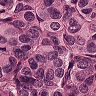
Metastatic tissue present: yes